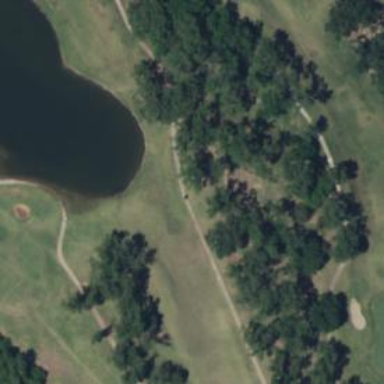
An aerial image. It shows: Footway that serves as golf path.